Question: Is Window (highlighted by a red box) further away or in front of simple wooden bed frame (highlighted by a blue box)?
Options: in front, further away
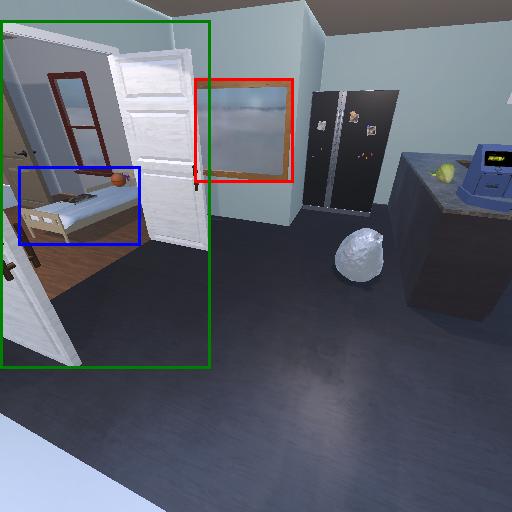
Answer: in front